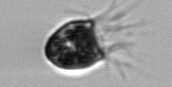
Label: Balanion